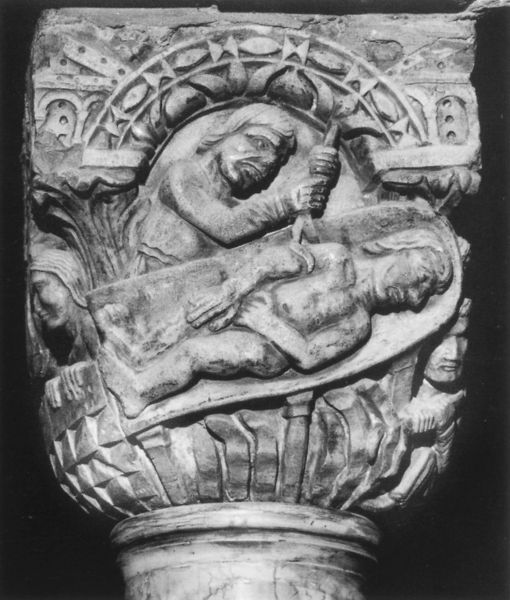
Titel: Lettner, Pontile
Standort: Modena, Dom S. Gimignano (EU - I - Emilia-Romagna)
Schlagwörter: fuß, hand, kopf, mann, nackt, weiß, menschen, frau, köpfe, männer, schmuck, schwarz, säule, muster, ornament, architektur, arm, gesicht, leiche, mensch, messer, stein, tod, tot, kirche, figur, gotik, schulter, relief, liegen, bogen, trage, figuren, rundbogen, floral, ornamente, verzierung, bett, plastik, steinmetz, oberarm, fotografie, hocken, schwarz-weiß, arzt, medizin, gravur, kapitell, fries, fisch, sarg, werkzeug, christus, jesus, sterben, schneiden, schmerz, säulenkapitell, mittelalter, romanik, schaft, mittelalterlich, schnitzen, fische, christi, zange, mediziner, figurenkapitell, bader, skulptir, skalpell, chirurg, en, abtrennen